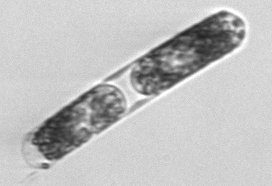
Label: Hemiaulus